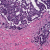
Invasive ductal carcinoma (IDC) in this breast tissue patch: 1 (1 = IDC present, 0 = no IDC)